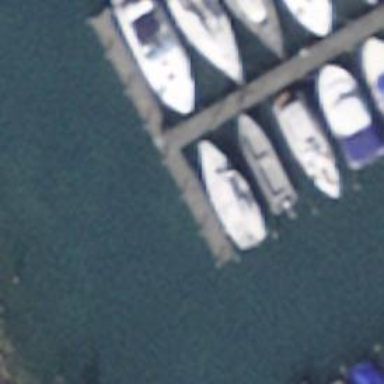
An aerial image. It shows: Man-made pier.